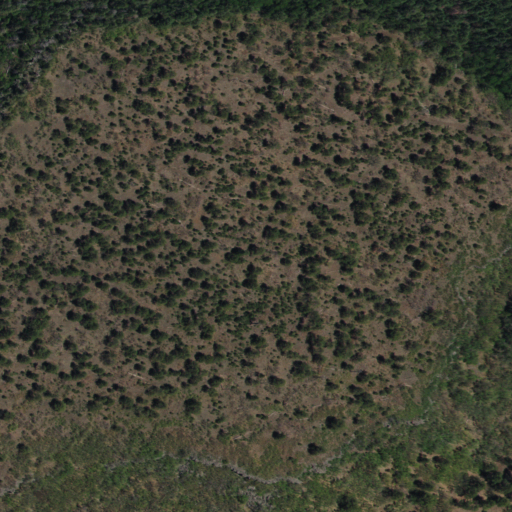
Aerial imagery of mountain in New Mexico named Lookout Mountain containing evergreen forest, shrub, and deciduous forest